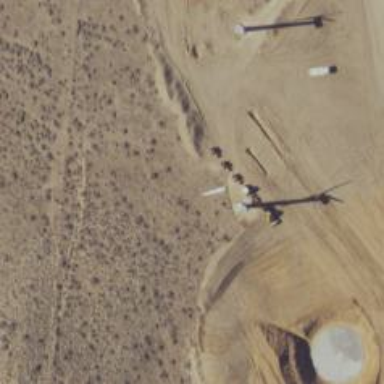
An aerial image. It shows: Wind turbine generating power.